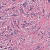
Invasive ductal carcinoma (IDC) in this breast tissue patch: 1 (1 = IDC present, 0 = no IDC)